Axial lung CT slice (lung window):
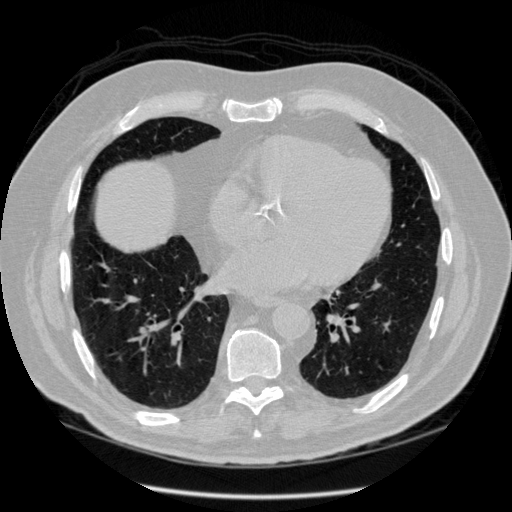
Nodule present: no